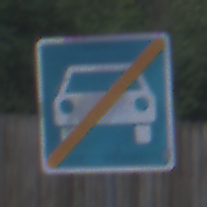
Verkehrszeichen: EndeKraftfahrstrasse
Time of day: SunriseSunset
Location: Outdoor (Urban)
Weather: PartlyCloudy
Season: NotSpecified
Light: Natural